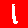
Digit: 1